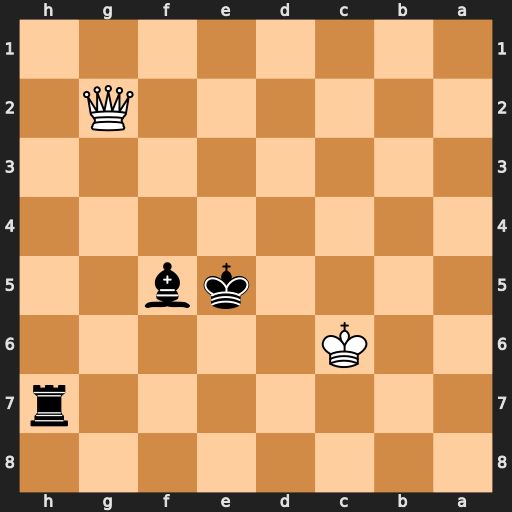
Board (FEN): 8/7r/2K5/4kb2/8/8/6Q1/8
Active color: b
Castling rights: -
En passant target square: -
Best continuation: Be4+ Qxe4+ Kxe4